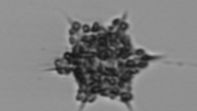
Label: Dictyocha